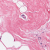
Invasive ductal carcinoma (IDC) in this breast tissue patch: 0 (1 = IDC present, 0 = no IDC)